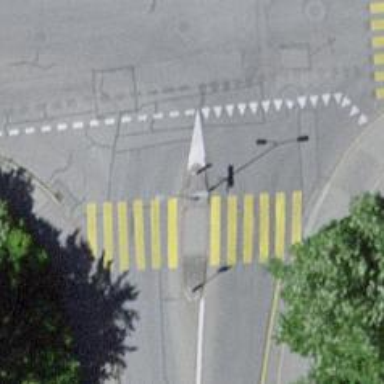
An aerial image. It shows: Uncontrolled crossing with central island on the road.